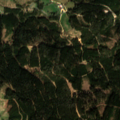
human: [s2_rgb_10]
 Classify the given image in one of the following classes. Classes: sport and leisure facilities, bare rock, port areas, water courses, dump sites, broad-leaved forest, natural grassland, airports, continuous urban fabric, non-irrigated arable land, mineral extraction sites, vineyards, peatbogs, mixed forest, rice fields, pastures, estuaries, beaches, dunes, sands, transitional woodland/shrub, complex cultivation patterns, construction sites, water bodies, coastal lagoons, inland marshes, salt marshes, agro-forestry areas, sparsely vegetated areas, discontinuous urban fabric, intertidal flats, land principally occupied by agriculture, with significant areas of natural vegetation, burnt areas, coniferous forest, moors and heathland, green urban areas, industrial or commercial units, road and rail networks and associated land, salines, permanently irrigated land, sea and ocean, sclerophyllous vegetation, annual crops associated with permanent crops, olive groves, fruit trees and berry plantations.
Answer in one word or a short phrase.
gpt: land principally occupied by agriculture, with significant areas of natural vegetation, coniferous forest